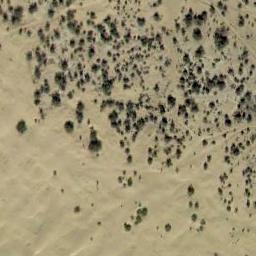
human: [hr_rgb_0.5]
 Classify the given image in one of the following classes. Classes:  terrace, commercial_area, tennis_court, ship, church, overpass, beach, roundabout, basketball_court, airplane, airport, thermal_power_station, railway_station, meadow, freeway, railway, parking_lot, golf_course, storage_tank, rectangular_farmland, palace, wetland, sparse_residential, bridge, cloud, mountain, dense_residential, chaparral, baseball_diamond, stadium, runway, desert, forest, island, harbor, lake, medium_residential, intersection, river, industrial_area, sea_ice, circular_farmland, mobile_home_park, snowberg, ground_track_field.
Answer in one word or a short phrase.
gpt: chaparral